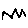
Label: zigzag